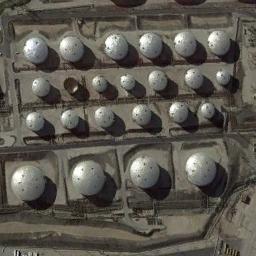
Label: storage_tank